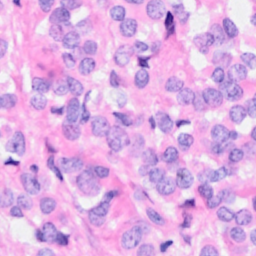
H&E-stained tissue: Breast